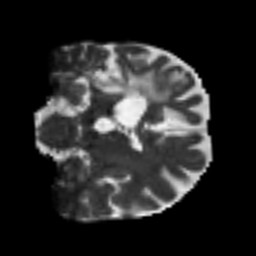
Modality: T2w
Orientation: coronal
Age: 55
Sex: male
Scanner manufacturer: siemens
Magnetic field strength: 3 T
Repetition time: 7.3 s
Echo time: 0.087 s